Question: I am new to SQL and facing the problem for the while.
The question is how to create such Label column in SQL?
Goal: When group count is more than 1 it should be 'Y' otherwise 'N'
Here is what I do in Excel (please see screenshot).

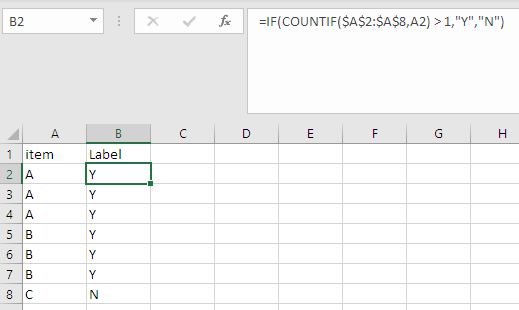
Answer: I think you want 'case' with a window function:
'''
select (case when count(*) over (partition by item) > 1 then 'Y' else 'N' end) as label
'''